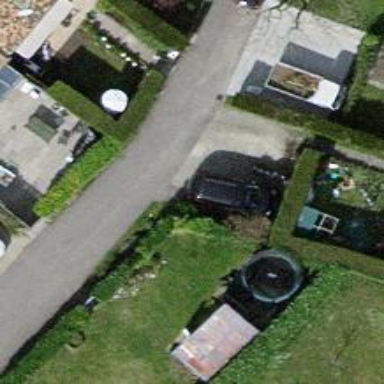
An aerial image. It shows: Alley classified as service road.